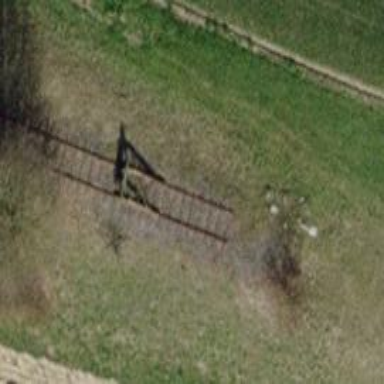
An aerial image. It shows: Railway buffer stop.